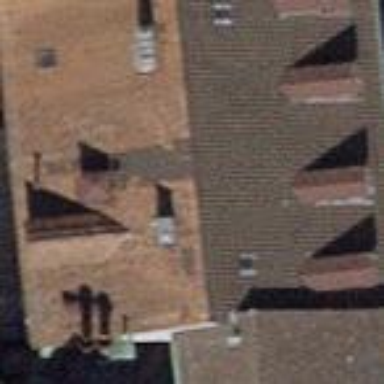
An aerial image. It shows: Office building with gabled roof.